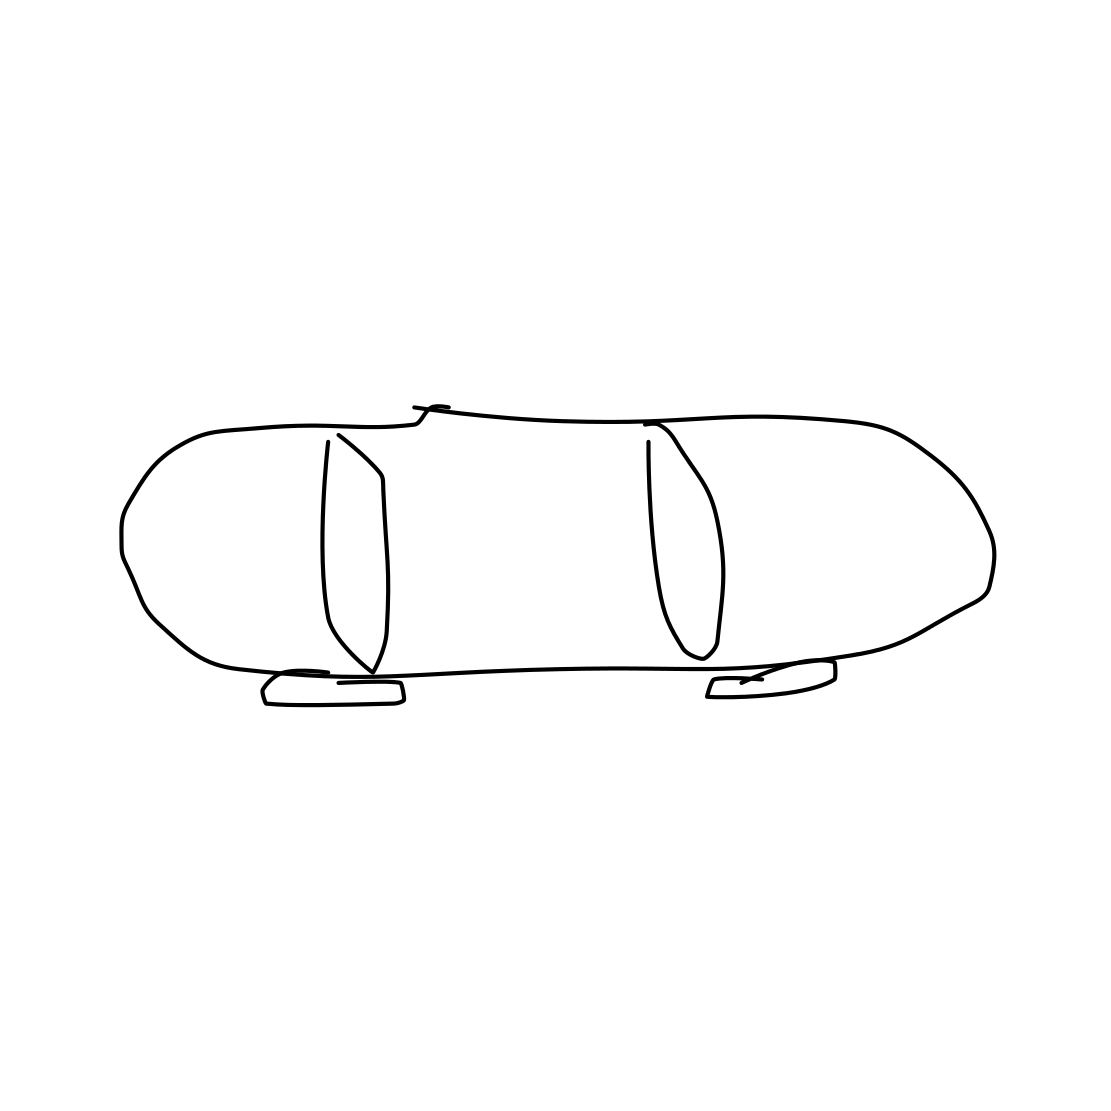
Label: snowboard